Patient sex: M
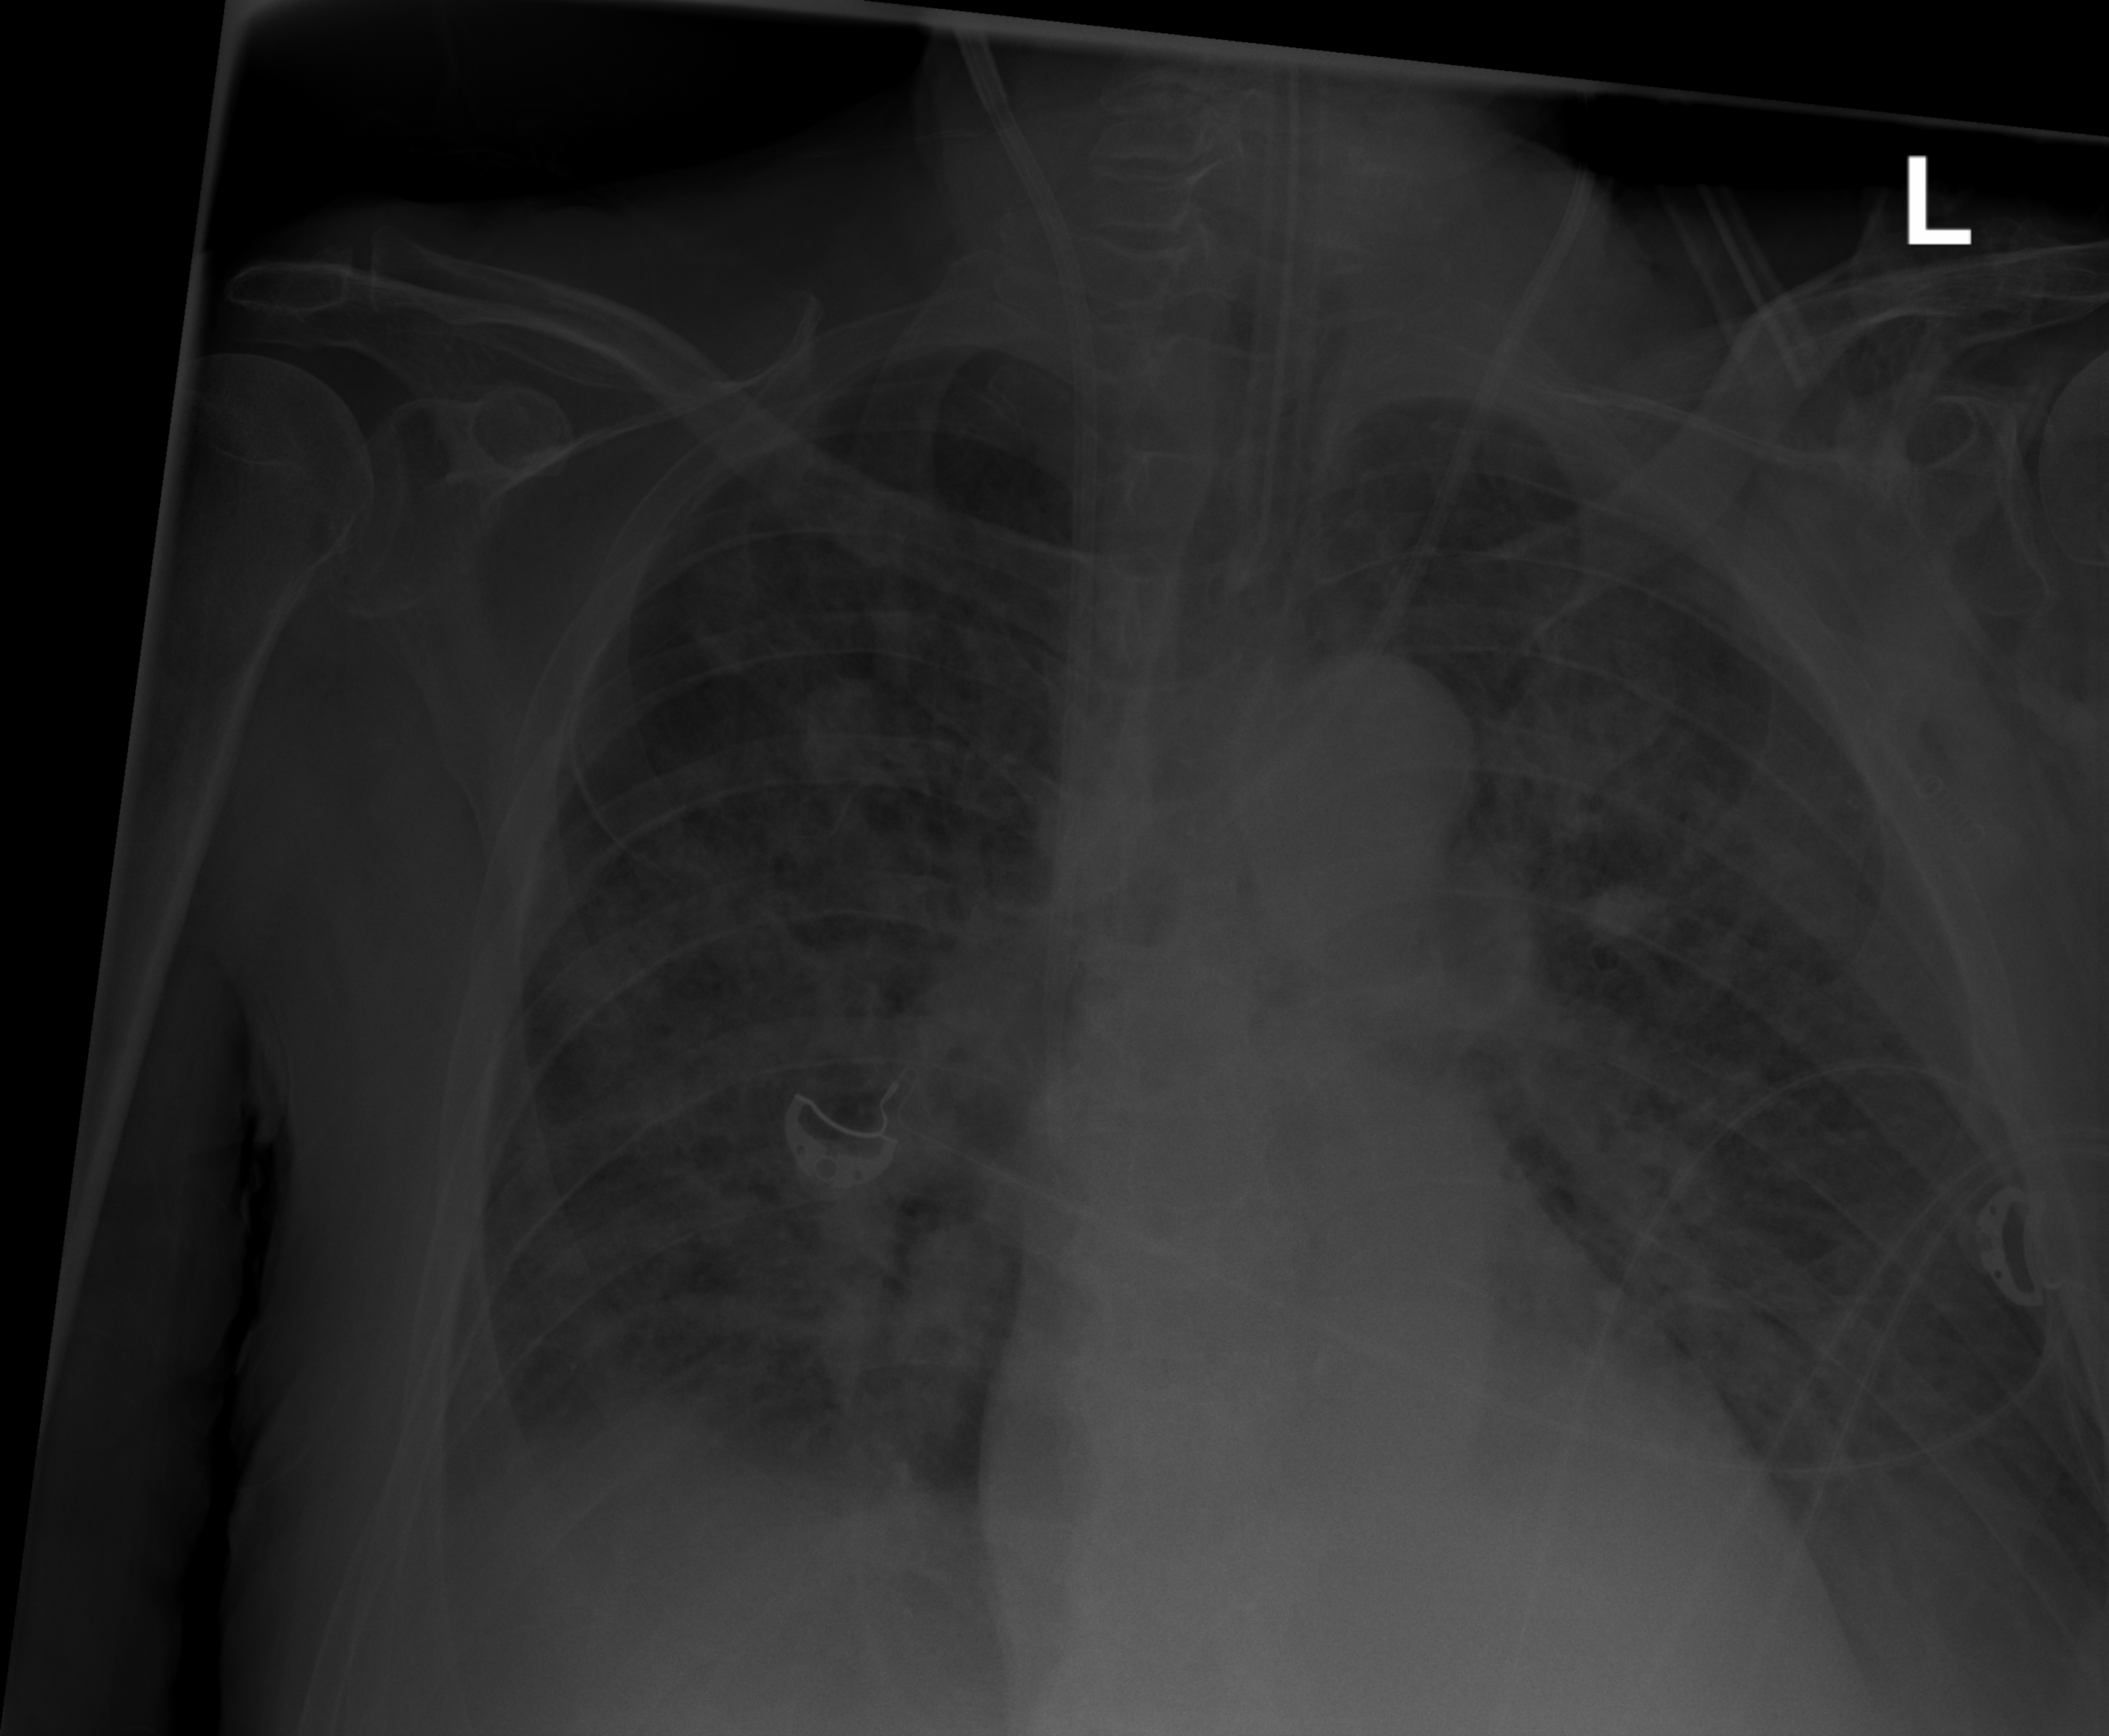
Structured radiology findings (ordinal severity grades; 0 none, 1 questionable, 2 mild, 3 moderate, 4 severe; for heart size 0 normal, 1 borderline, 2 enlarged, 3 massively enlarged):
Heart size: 0
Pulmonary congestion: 2
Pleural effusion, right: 2
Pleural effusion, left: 0
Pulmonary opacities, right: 3
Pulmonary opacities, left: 3
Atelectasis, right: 3
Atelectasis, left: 3